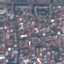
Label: Residential